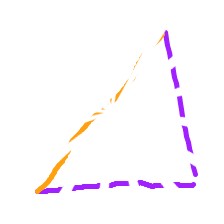
Shape: triangle